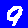
Digit: 9